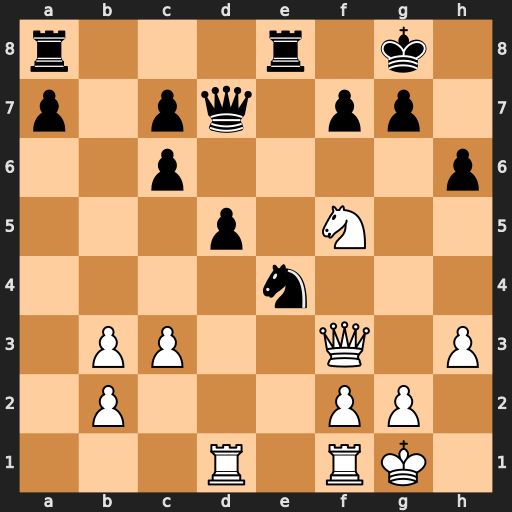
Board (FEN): r3r1k1/p1pq1pp1/2p4p/3p1N2/4n3/1PP2Q1P/1P3PP1/3R1RK1
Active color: w
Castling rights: -
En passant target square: -
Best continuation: Qg4 Qxf5 Qxf5